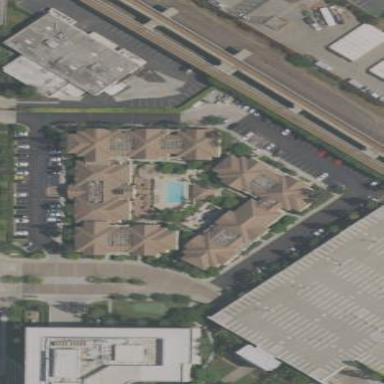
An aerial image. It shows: Hotel building.